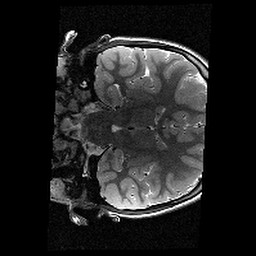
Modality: T2w
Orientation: coronal
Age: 11
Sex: female
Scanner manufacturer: siemens
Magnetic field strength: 3 T
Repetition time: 9.23 s
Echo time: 0.067 s